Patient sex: M
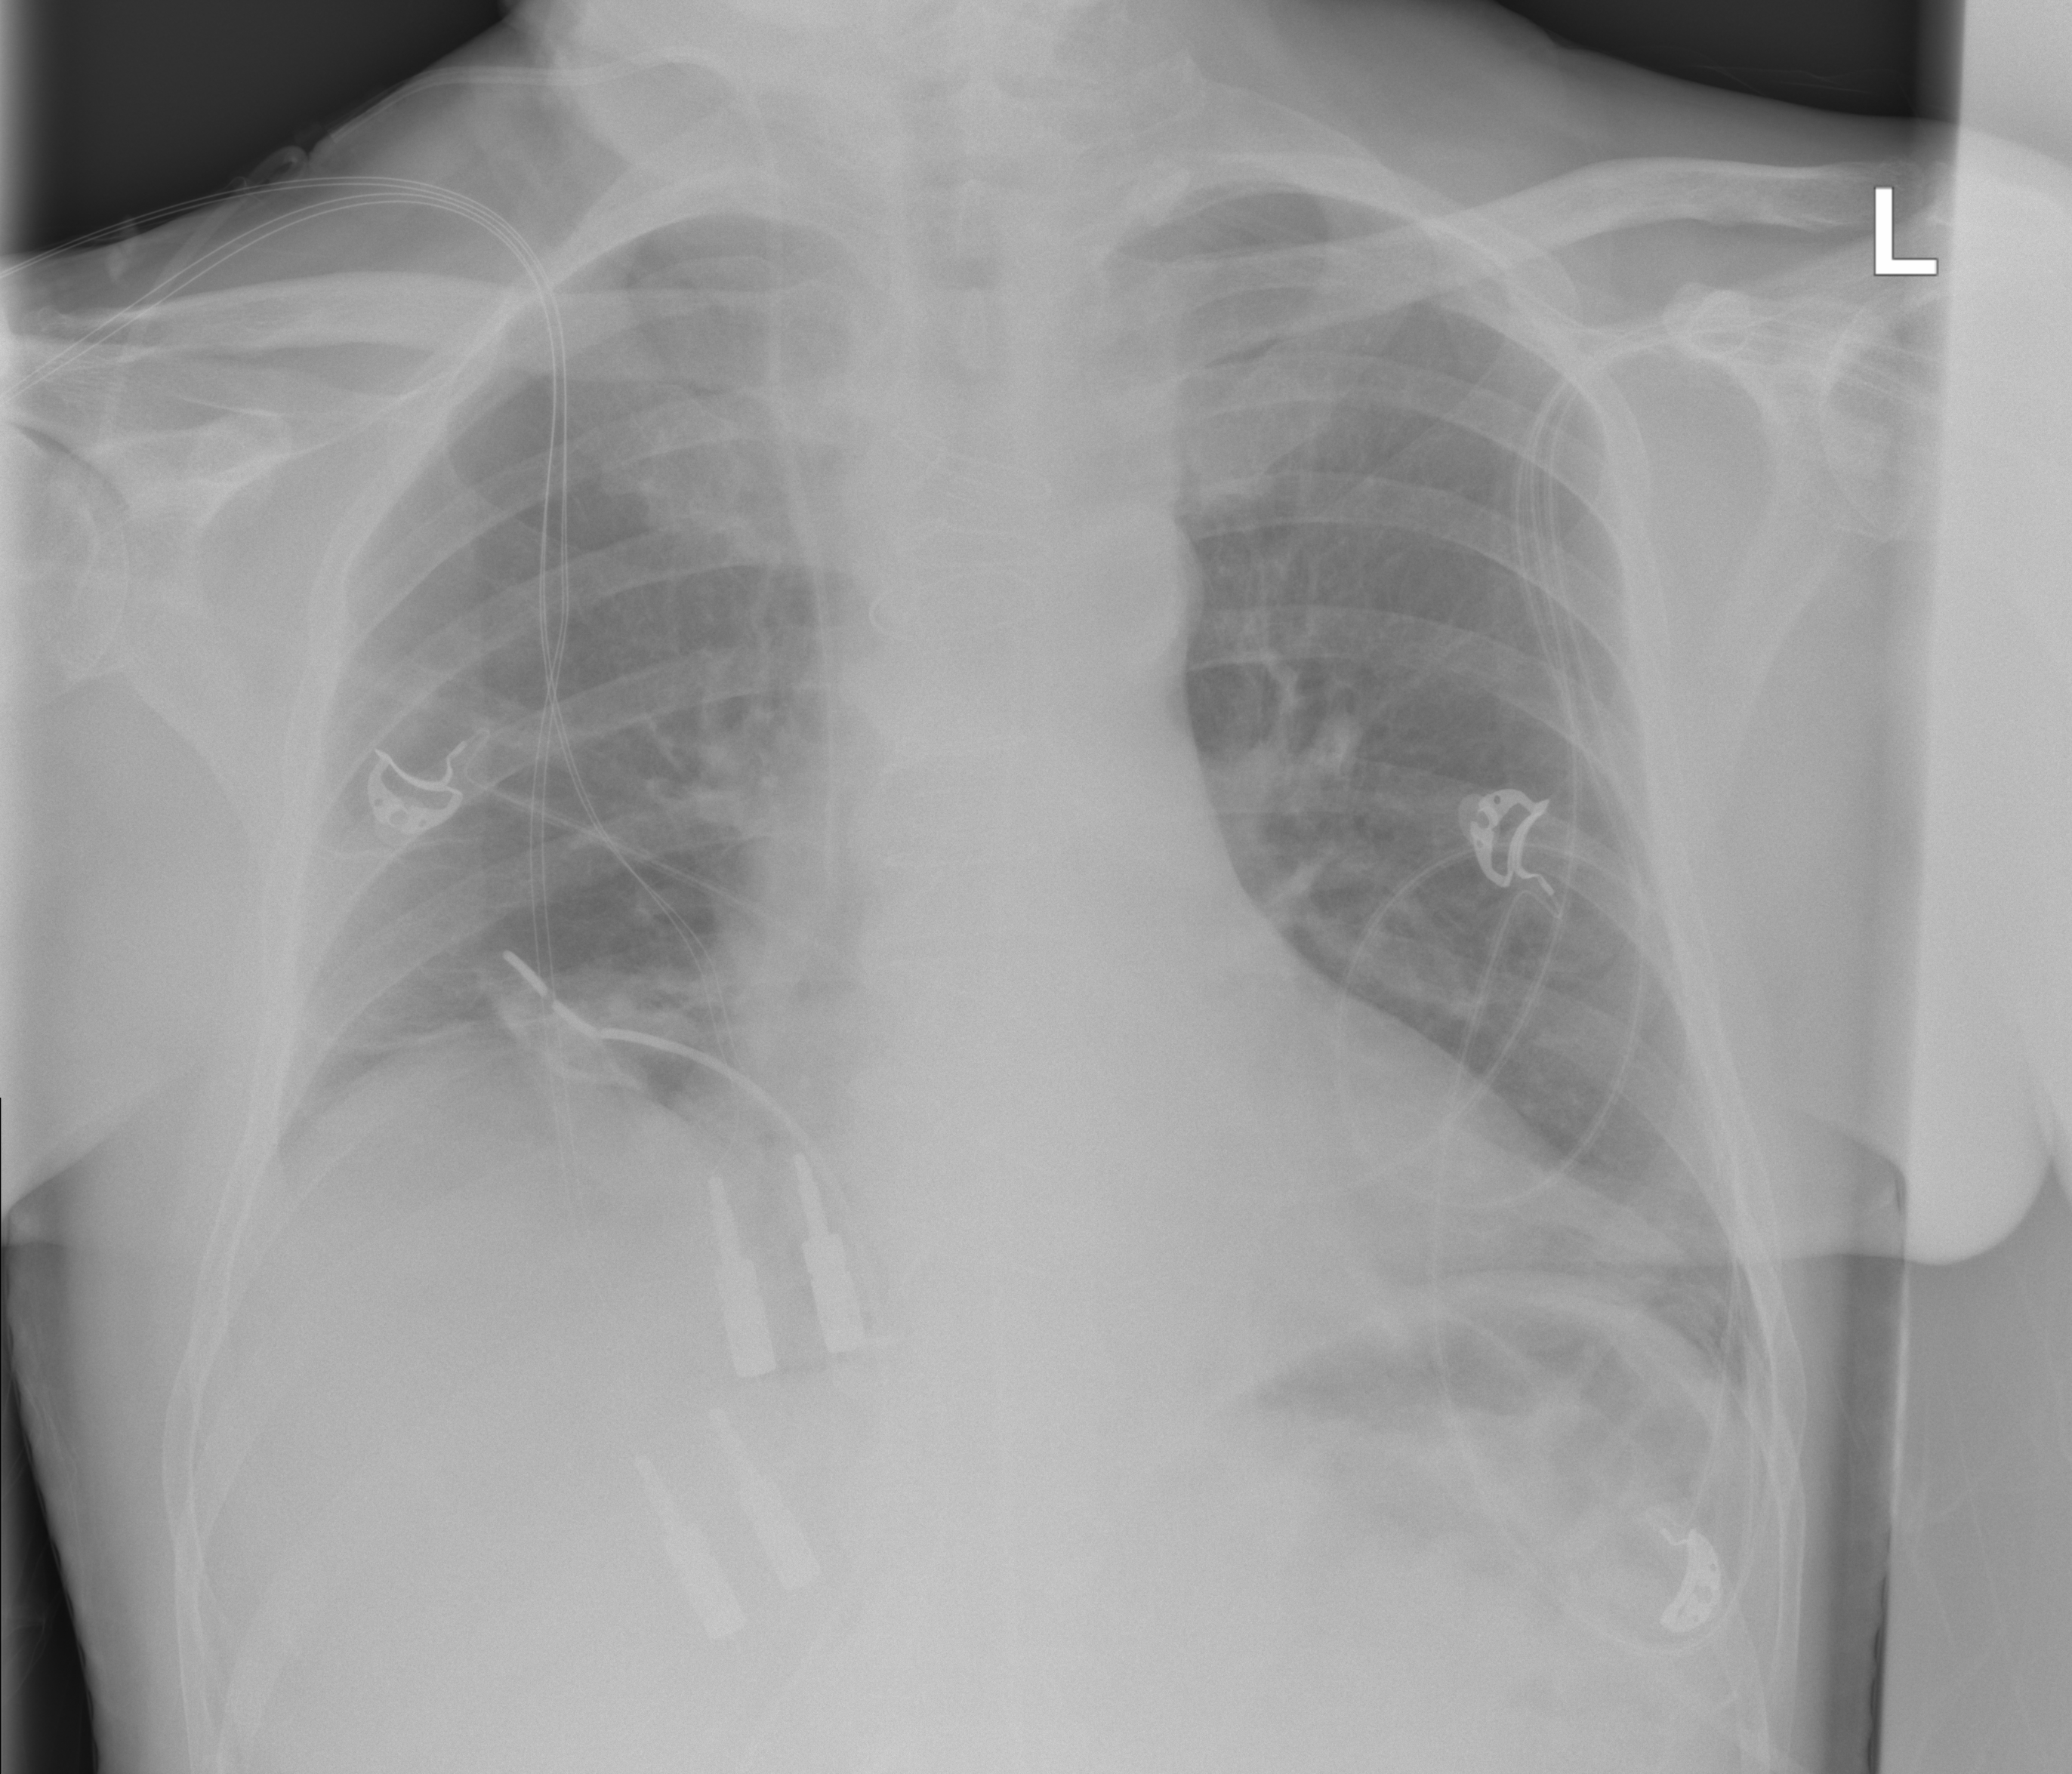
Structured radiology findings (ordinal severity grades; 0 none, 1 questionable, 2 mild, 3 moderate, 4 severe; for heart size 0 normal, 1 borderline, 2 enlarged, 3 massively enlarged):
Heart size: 0
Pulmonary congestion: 0
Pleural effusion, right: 0
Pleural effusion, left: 0
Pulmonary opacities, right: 0
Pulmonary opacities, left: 0
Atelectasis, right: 2
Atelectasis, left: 2